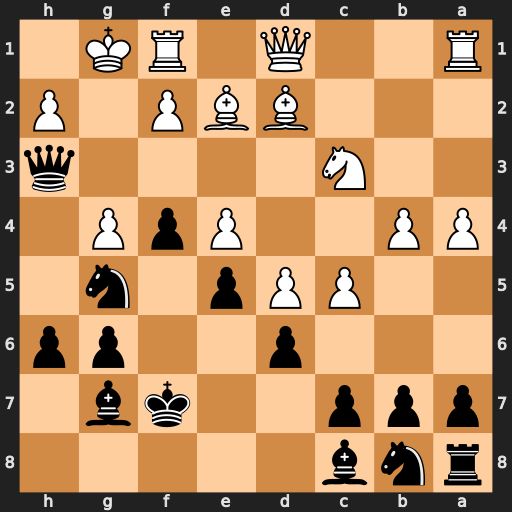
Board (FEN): rnb5/ppp2kb1/3p2pp/2PPp1n1/PP2PpP1/2N4q/3BBP1P/R2Q1RK1
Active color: b
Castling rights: -
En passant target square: -
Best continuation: f3 Bxf3 Nxf3+ Qxf3+ Qxf3